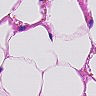
Metastatic tissue present: no